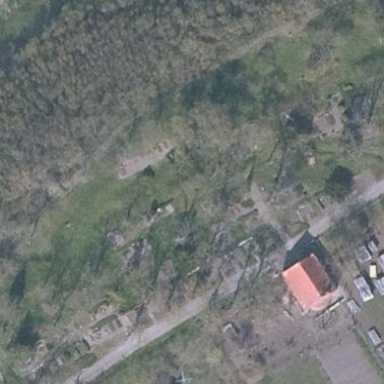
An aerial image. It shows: Cemetery.